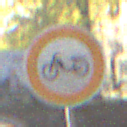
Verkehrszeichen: VerbotMofas
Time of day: SunriseSunset
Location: Outdoor (Urban)
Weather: PartlyCloudy
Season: Autumn
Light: Natural